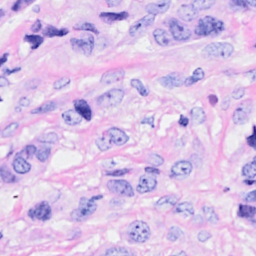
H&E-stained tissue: Breast